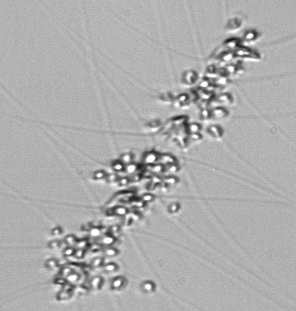
Label: Chaetoceros_didymus_TAG_external_flagellate